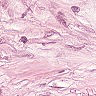
Metastatic tissue present: yes